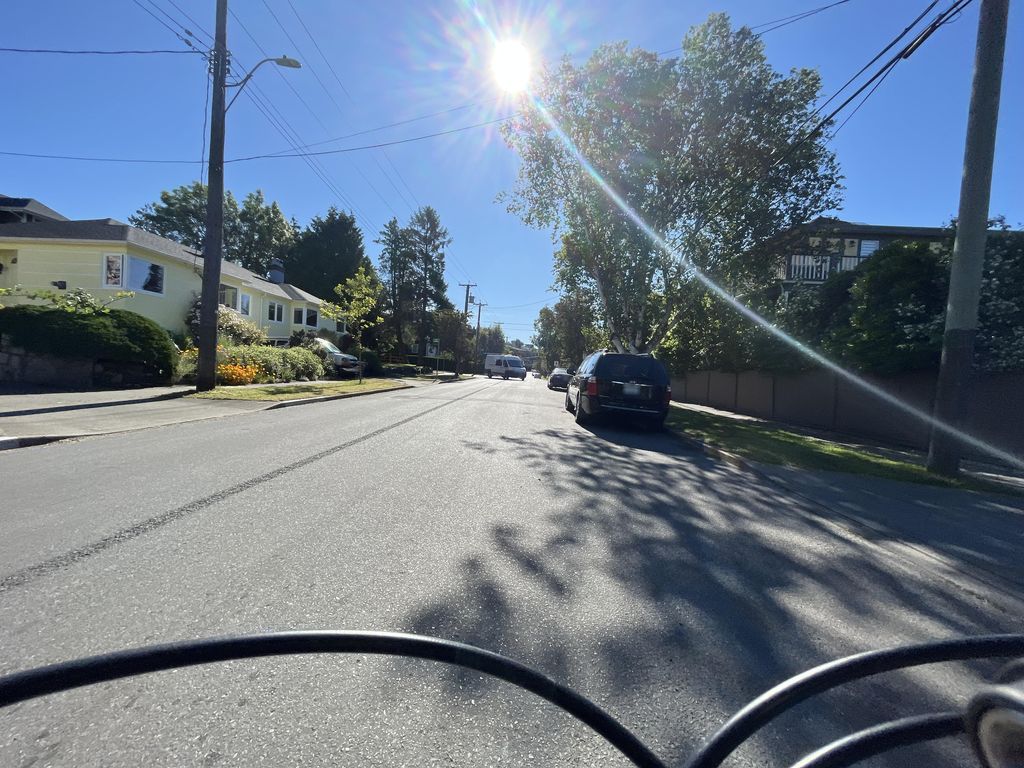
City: victoria